Interaction volume radius: 5 \u00c5
Interaction volume height: 40 \u00c5
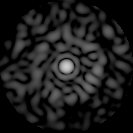
Disorder parameter: 0.8529